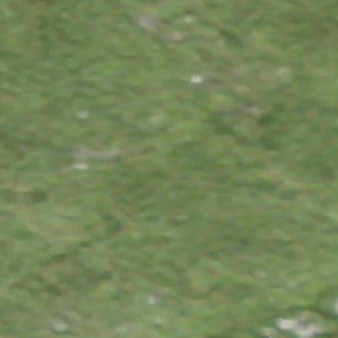
Label: other